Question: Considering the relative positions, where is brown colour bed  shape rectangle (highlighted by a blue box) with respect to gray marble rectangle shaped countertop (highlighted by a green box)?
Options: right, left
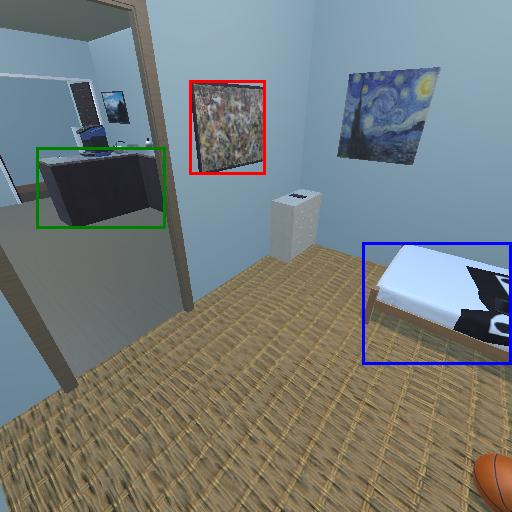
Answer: right